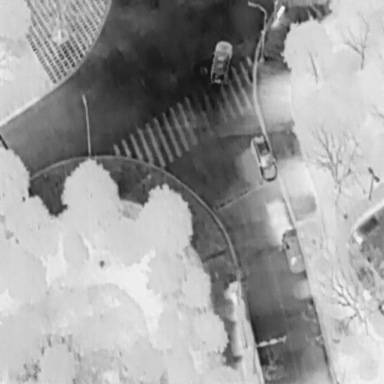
There are three Cars in the infrared image.